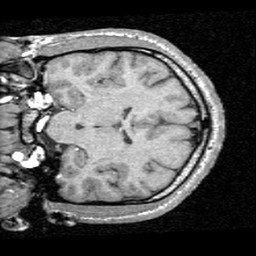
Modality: T1w
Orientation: coronal
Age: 21
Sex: male